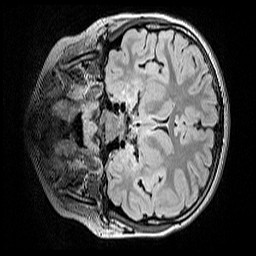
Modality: FLAIR
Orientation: coronal
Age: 9
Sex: female
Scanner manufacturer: siemens
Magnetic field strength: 3 T
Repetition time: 5 s
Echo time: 0.388 s